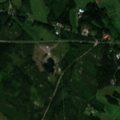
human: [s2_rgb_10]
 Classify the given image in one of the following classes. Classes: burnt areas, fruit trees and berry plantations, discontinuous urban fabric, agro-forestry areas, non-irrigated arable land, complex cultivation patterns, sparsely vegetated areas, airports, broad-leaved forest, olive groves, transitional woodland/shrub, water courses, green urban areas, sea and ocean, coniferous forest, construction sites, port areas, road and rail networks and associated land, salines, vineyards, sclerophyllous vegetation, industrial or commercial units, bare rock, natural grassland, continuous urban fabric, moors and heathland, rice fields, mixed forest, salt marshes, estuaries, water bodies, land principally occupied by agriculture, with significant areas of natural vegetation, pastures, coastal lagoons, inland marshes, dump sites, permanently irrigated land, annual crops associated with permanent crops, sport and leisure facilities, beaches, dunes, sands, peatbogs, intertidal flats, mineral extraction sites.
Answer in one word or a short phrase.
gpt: non-irrigated arable land, land principally occupied by agriculture, with significant areas of natural vegetation, coniferous forest, mixed forest